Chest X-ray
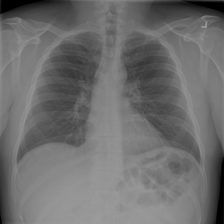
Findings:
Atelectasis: negative
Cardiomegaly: negative
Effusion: negative
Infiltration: negative
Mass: negative
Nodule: negative
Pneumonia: negative
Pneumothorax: negative
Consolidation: negative
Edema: negative
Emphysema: negative
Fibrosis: negative
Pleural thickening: negative
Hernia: negative